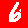
Digit: 6